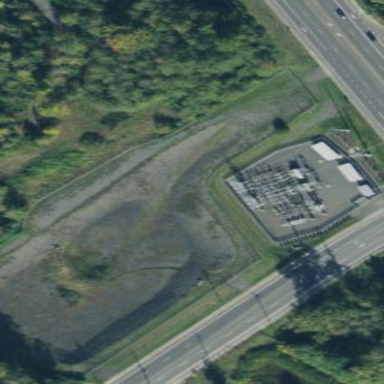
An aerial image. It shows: Distribution power substation secured by fence.